Aerial crown-view tile of a tropical tree (Barro Colorado Island, Panama), acquired 20250715:
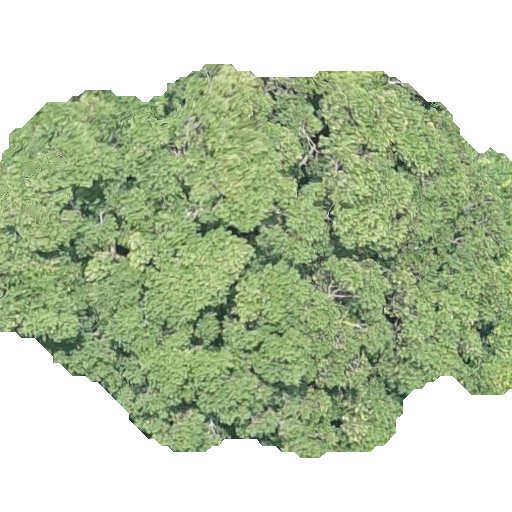
Species: Calophyllum longifolium
GBIF accepted scientific name: Calophyllum longifolium
Crown area: 257.494 m²